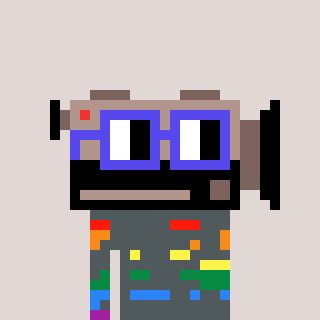
a pixel art character with square blue glasses, a camcorder-shaped head and a darkbrown-colored body on a warm background